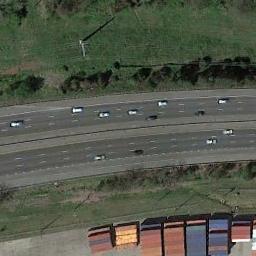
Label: freeway